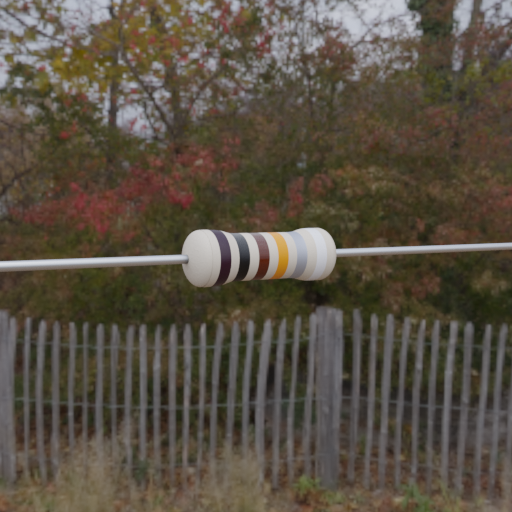
Resistor colour bands (in order): black, black, brown, orange, silver, white